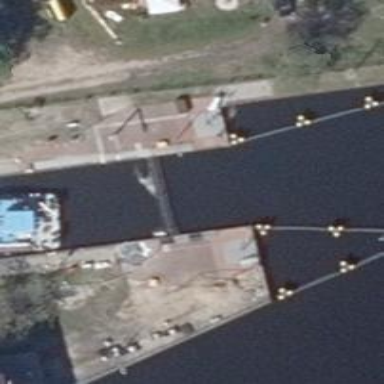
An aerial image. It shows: Lock gate along waterway.